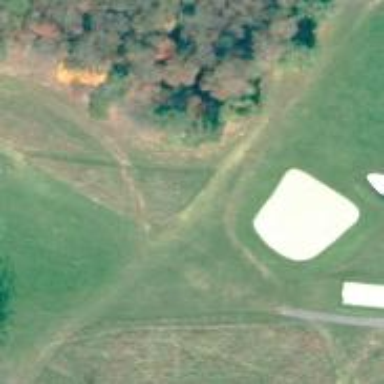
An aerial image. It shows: Golf rough area.